Question: I am trying to have a dropdownlist on Create.chtml where a user can select a 'NAME' from the dropdownlist and the corresponding value (ID) should be sent back to controller to add it to the database table.
I can see the dropdownlist with NAMES on the Create.chtml view page
when a NAME is selected from the dropdownlist in the view, its value (ID) is not passed to Controller
Please see the code below to identify where I might be doing it wrong.
'''
Controller:
//
// GET: /OrganizationCodes/Create
public ActionResult Create()
{
var orgzList = (from x in db.TABLE_ORGANIZATIONS
select new TABLE_ORGANIZATIONSDTO
{
ID = x.ID,
NAME = x.NAME
}).OrderBy(w => w.NAME).ToList();
ViewBag.orgz = new SelectList(orgzList, "ID", "NAME");
return View();
}
public class TABLE_ORGANIZATIONSDTO
{
public string NAME { get; set; }
public int ID { get; set; }
}
//
// POST: /OrganizationCodes/Create
[HttpPost]
public ActionResult Create(TABLE_CODES dp)
{
try
{
using (var db = new IngestEntities())
{
TABLE_CODES codes_temp = new TABLE_CODES();
ViewBag.orgz = codes_temp;
db.AddToTABLE_CODES(dp);
db.SaveChanges();
}
return RedirectToAction("Index");
}
catch
{
return View();
}
}
===================================================================================
View: 'Create.chtml'
@using (Html.BeginForm()) {
@Html.ValidationSummary(true)
<fieldset>
<div class="editor-field">
@Html.DropDownList("orgz", (SelectList)ViewBag.orgz)
</div>
<p>
<input type="submit" value="Create" />
</p>
</fieldset>
}
<div>
@Html.ActionLink("Back to List", "Index")
</div>
'''
Edit 1:

Edit 2:
I am trying to have a view with a dropdownlist of NAMES with value as ID from table 'TABLE_ORGANIZATIONS' which should be added to table 'TABLE_CODES' -> 'MANAGER' column as a number
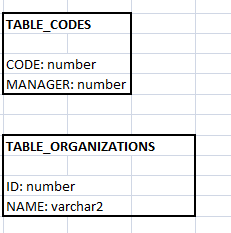
Answer: On your action 'Create', '[HttpPost]' version, in which variable are you expecting to see the value of your selected name?
You've named your '<select>' element with id = "orgz", but you don't have a parameter to your action method named "orgz".
When you do:
'''
@Html.DropDownList("orgz", (SelectList)ViewBag.orgz)
'''
You're going to end up with HTML like this:
'''
<select id="orgz" name="orgz">...</select>
'''
When the form is posted back to the controller action, it will try to find a variable called "orgz" that it will put the selected item from your '<select>' element into. You are missing this.
Try changing your '[HttpPost]' version of 'Create' to include an "orgz" variable:
'''
public ActionResult Create(TABLE_CODES dp, int orgz)
{
// orgz will contain the ID of the selected item
}
'''
Then your variable "orgz" will contain the ID of the selected item from your drop down list.